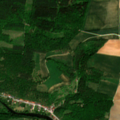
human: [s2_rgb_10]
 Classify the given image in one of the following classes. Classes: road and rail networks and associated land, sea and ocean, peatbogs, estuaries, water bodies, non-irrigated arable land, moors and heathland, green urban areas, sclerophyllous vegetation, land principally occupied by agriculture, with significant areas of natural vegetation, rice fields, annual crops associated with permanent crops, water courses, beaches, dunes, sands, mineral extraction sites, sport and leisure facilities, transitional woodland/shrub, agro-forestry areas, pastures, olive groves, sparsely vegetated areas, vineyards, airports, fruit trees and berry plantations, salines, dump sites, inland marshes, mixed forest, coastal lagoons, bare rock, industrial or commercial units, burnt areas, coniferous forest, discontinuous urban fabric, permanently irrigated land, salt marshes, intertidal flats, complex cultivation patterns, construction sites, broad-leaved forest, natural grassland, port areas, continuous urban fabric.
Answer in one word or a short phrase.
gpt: discontinuous urban fabric, non-irrigated arable land, land principally occupied by agriculture, with significant areas of natural vegetation, broad-leaved forest, coniferous forest